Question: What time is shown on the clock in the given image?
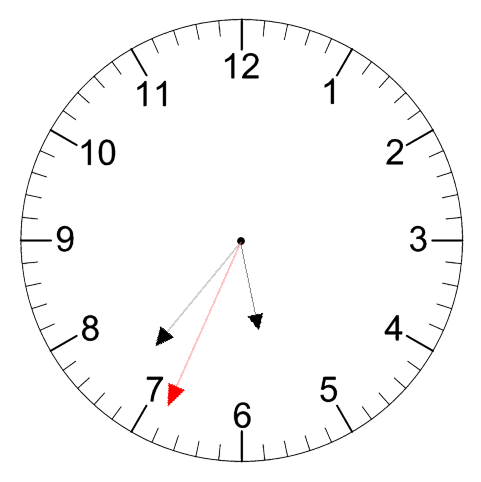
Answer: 05:36:34